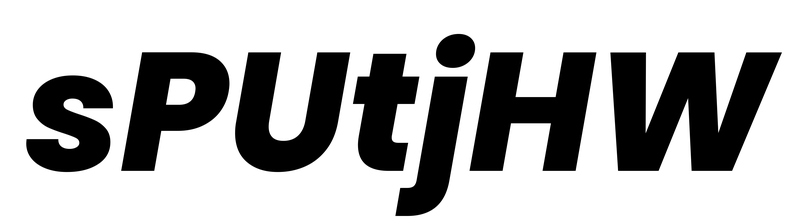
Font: Poppins-ExtraBoldItalic